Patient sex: M
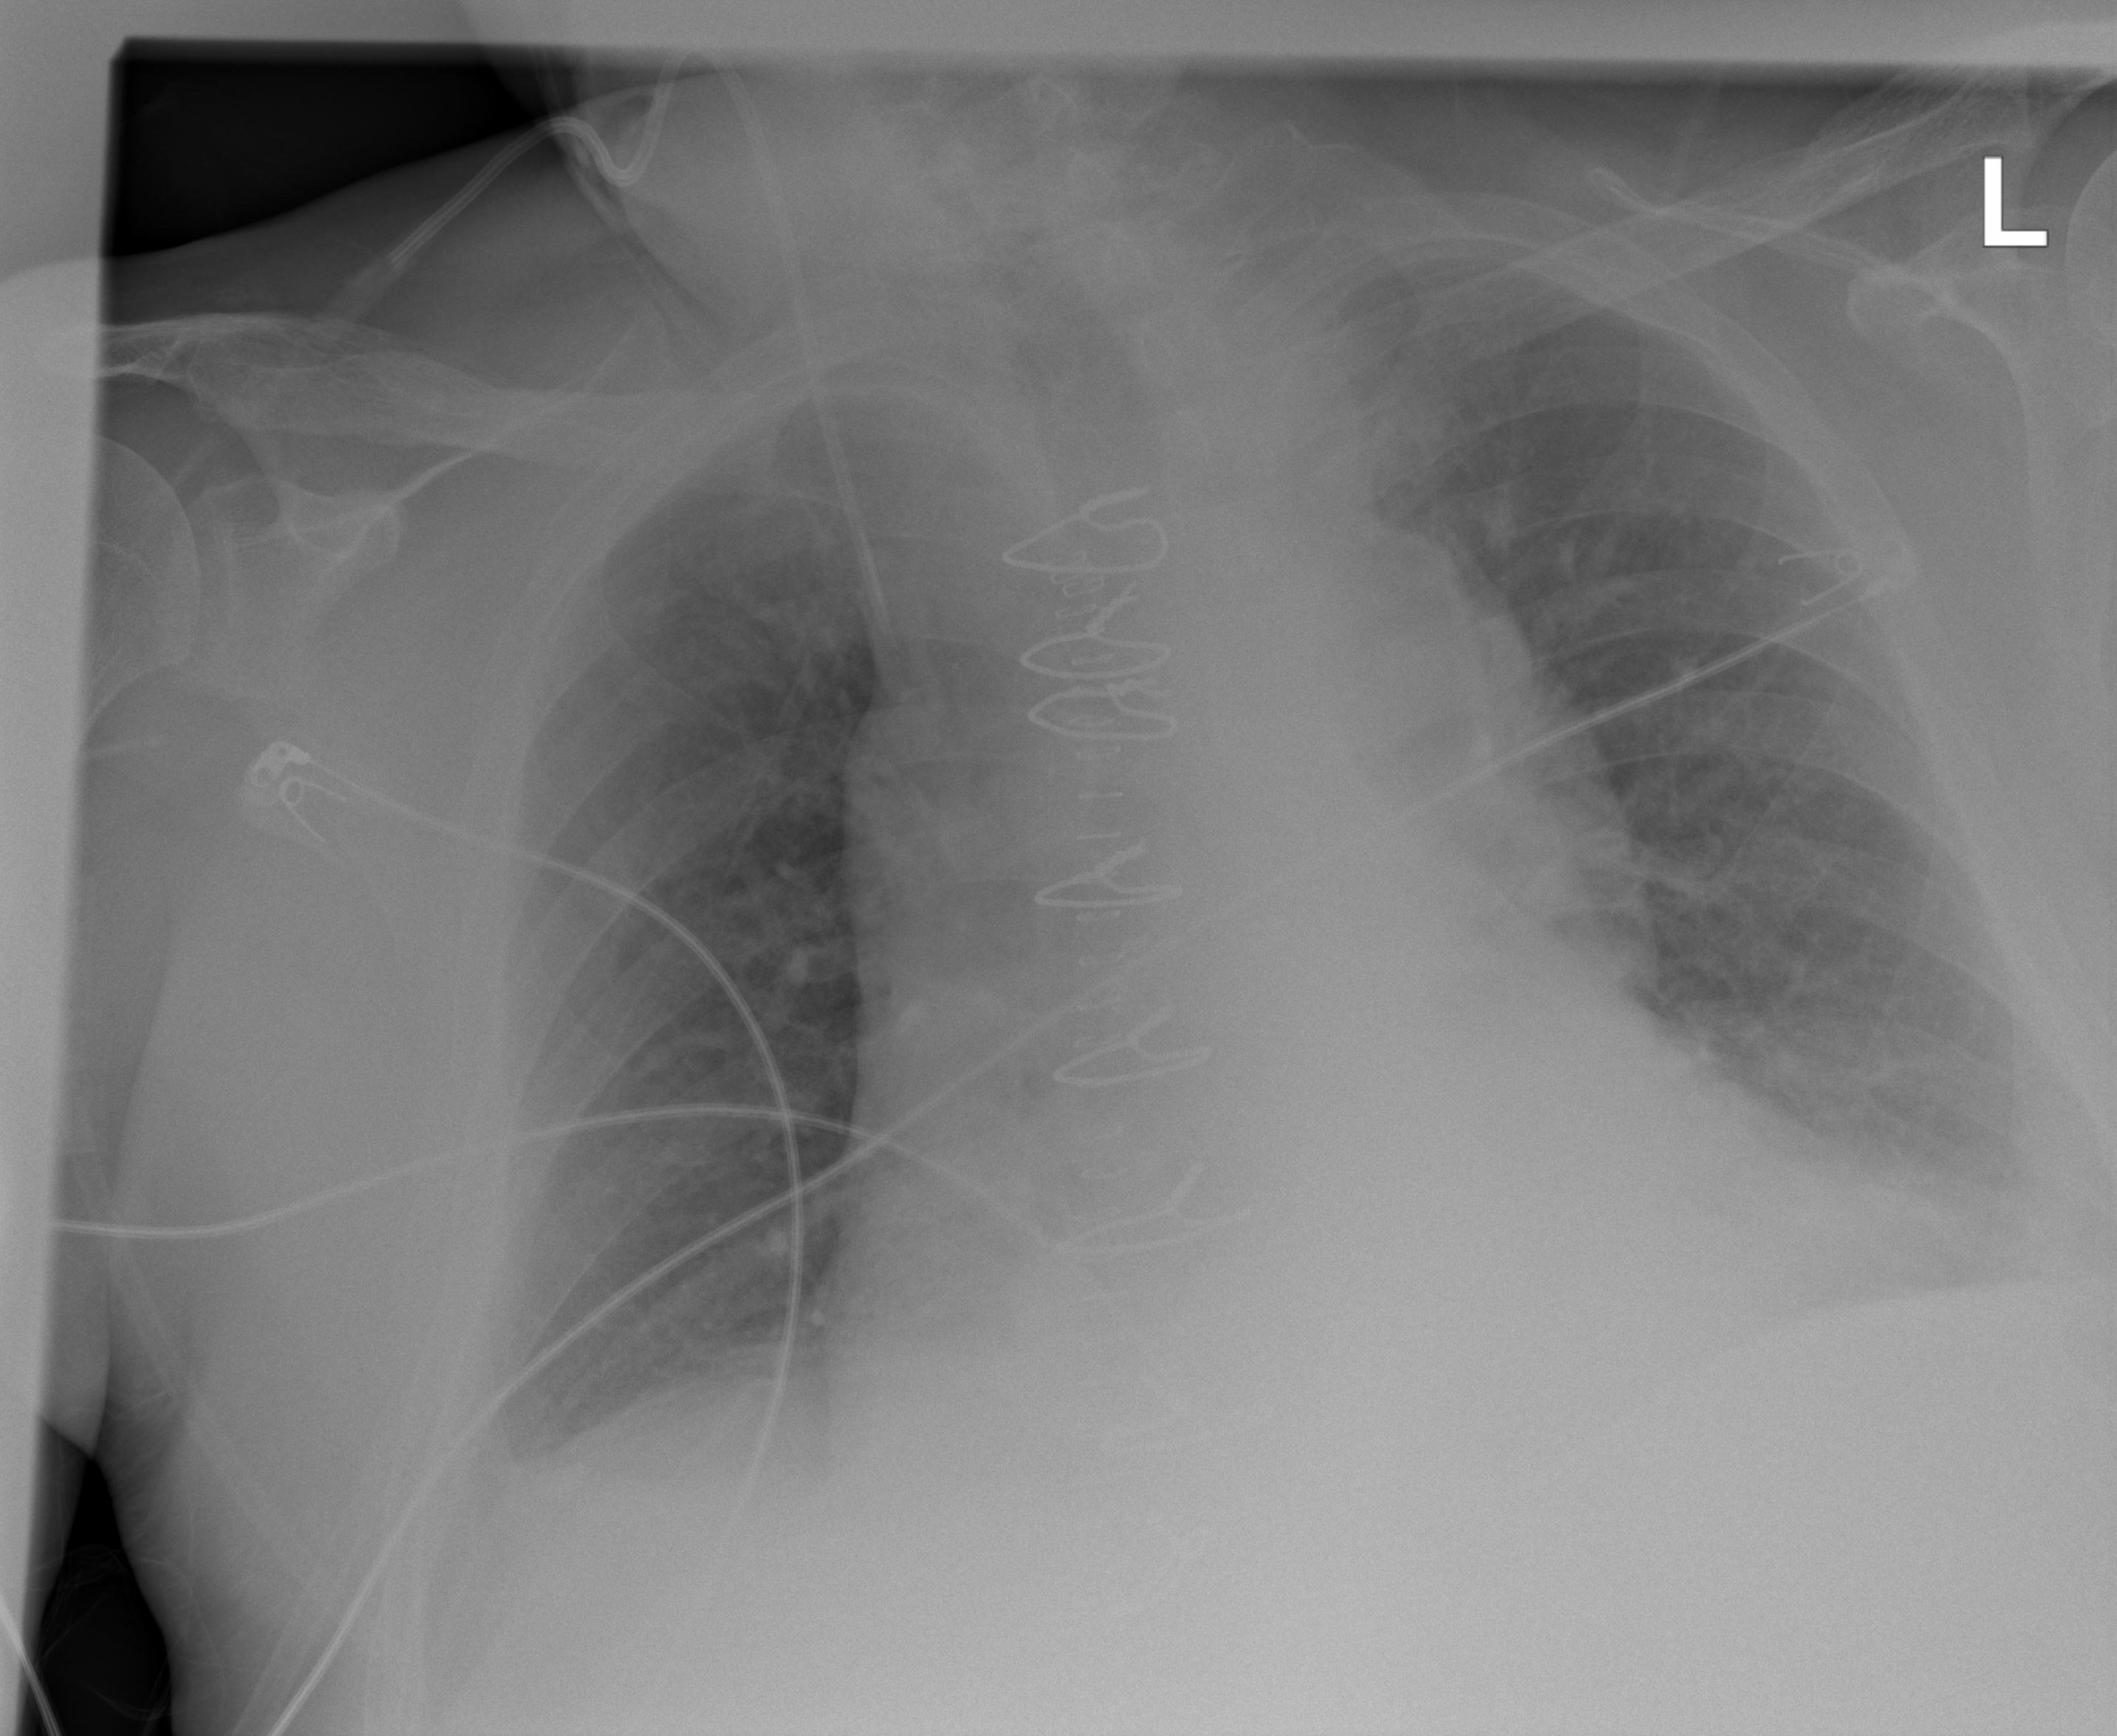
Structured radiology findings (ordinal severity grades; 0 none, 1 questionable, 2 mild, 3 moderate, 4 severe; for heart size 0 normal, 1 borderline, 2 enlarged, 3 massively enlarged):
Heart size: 2
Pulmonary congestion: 2
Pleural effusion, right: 2
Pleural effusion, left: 2
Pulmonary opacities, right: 0
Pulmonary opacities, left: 0
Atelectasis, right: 0
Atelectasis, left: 2